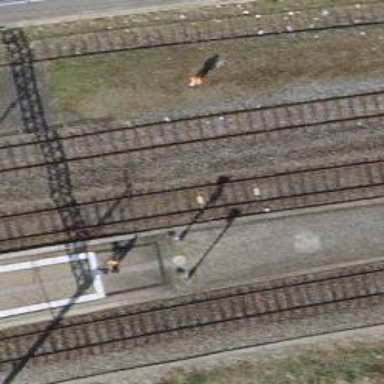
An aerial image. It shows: Railway signal.